【题型】选择题　【知识点】平面几何　【难度】medium
如图，在 $\triangle ABC$ 中，$M$ 是 $AC$ 的中点，$P,Q$ 为 $BC$ 边上的点，且 $BP=PQ=CQ$，$BM$ 与 $AP$，$AQ$ 分别交于 $D,E$ 点，则 $BD:DE:EM$ 等于

A. $3:2:1$ \quad B. $4:2:1$ \quad C. $5:3:2$ \quad D. $5:2:1$
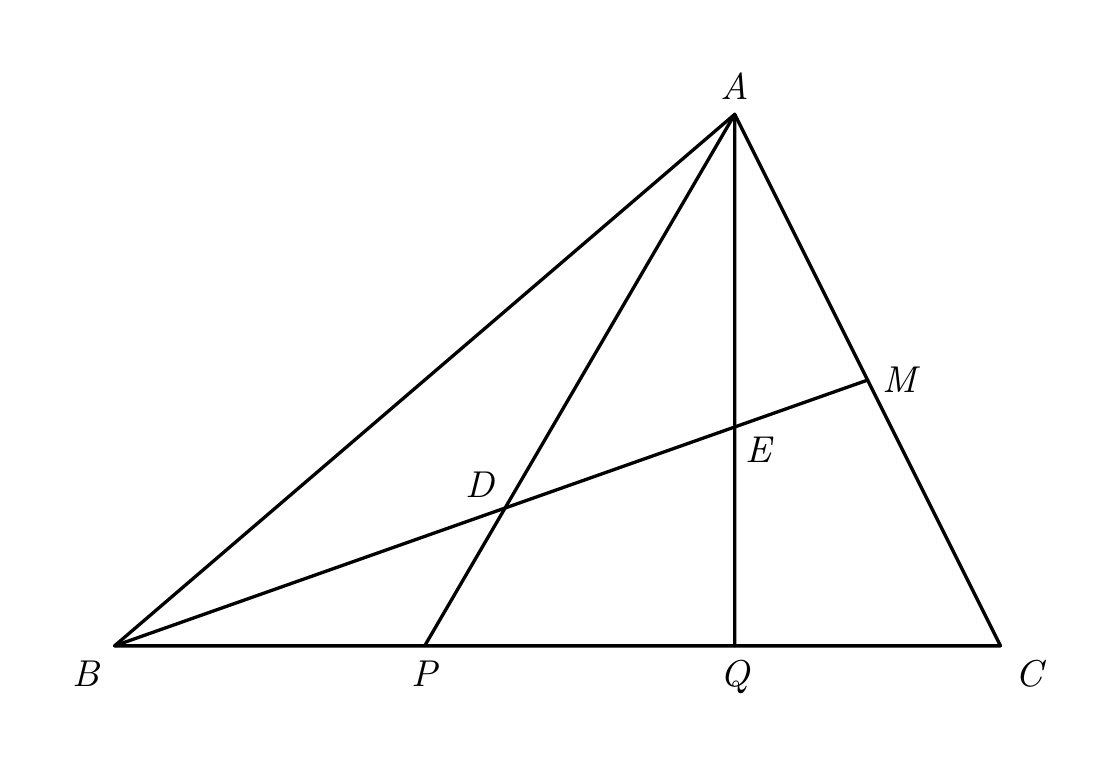
【解答】
【答案】C

【分析】过点 $A$ 作 $AF \parallel BC$ 交 $BM$ 延长线于 $F$，设 $BC=3a$，则 $BP=PQ=QC=a$；根据平行线间的线段对应成比例的性质分别求出 $BD$、$BE$、$BM$ 的长度，再来求 $BD$，$DE$，$EM$ 三条线段的长度，即可求得答案.

【详解】解：过点 $A$ 作 $AF \parallel BC$ 交 $BM$ 延长线于 $F$，设 $BC=3a$.

则 $BP = PQ = QC = a$；

$\because AM = CM$，$AF \parallel BC$，
\par % 因为和所以之间空一行
$\therefore \dfrac{AF}{BC} = \dfrac{AM}{CM} = 1$，
\par % 所以和所以之间空一行
$\therefore AF = BC = 3a$.

$\because AF \parallel BP$，
\par % 因为和所以之间空一行
$\therefore \dfrac{BD}{DF} = \dfrac{BP}{AF} = \dfrac{a}{3a} = \dfrac{1}{3}$，
\par % 所以和所以之间空一行
$\therefore BD = \dfrac{DF}{3} = \dfrac{BF}{4}$.

$\because AF \parallel BQ$，
\par % 因为和所以之间空一行
$\therefore \dfrac{BE}{EF} = \dfrac{BQ}{AF} = \dfrac{2a}{3a} = \dfrac{2}{3}$，
\par % 所以和所以之间空一行
$\therefore BE = \dfrac{2EF}{3}$，即 $BE = \dfrac{2BF}{5}$.

$\because AF \parallel BC$，
\par % 因为和所以之间空一行
$\therefore \dfrac{BM}{MF} = \dfrac{BC}{AF} = \dfrac{3a}{3a} = 1$，
\par % 所以和所以之间空一行
$\therefore BM = MF$，即 $BM = \dfrac{BF}{2}$，
\par % 所以和所以之间空一行
$\therefore DE = BE - BD = \dfrac{2BF}{5} - \dfrac{BF}{4} = \dfrac{3BF}{20}$，$EM = BM - BE = \dfrac{BF}{2} - \dfrac{2BF}{5} = \dfrac{BF}{10}$，
\par % 所以和所以之间空一行
$\therefore BD:DE:EM = \dfrac{BF}{4}:\dfrac{3BF}{20}:\dfrac{BF}{10} = 5:3:2$.

故选：C.

【点睛】本题考查了平行线分线段成比例定理以及比例的性质，正确作出辅助线是关键.